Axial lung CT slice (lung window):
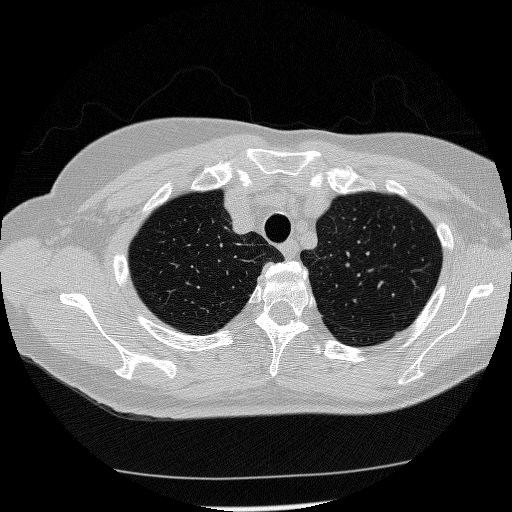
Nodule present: no